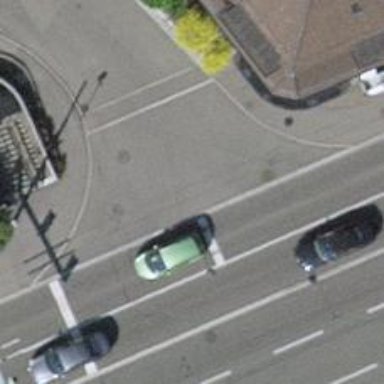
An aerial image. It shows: Unmarked crossing with traffic calming table on the road.